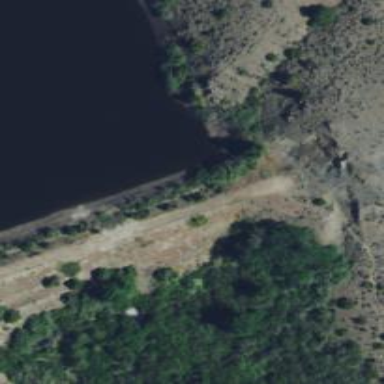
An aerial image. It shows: Dam along waterway.